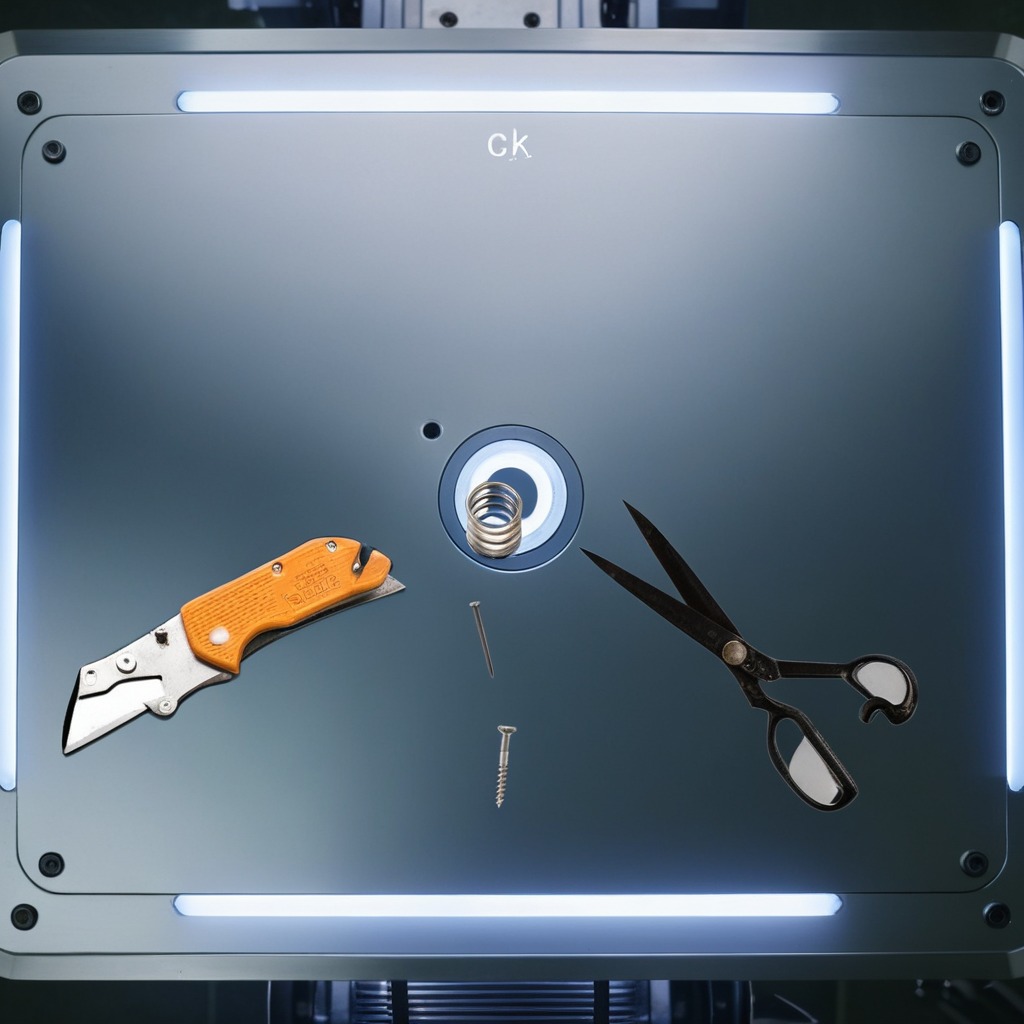
A utility knife, an iron nail, a pair of scissors and a metal machine screw are lying on a metal table in a machine shop under fluorescent lights.